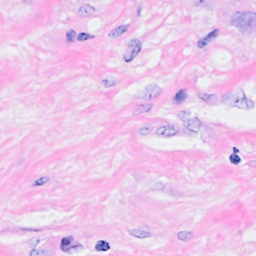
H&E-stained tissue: Breast